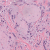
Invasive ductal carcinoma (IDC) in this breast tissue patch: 1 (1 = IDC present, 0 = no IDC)